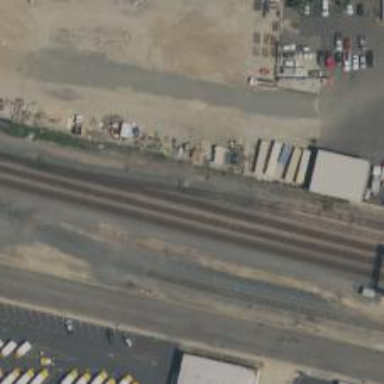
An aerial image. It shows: Railway siding for service.